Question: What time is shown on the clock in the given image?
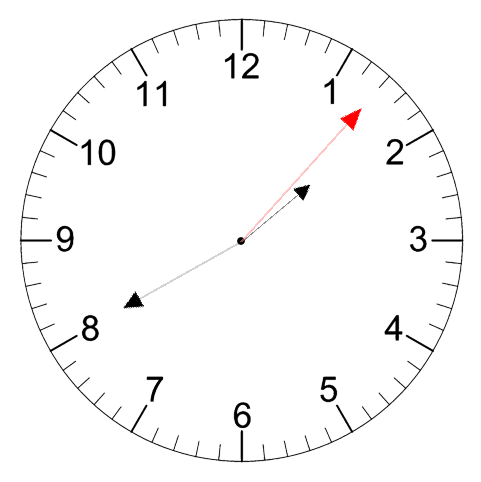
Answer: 01:40:07